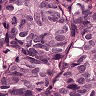
Metastatic tissue present: yes